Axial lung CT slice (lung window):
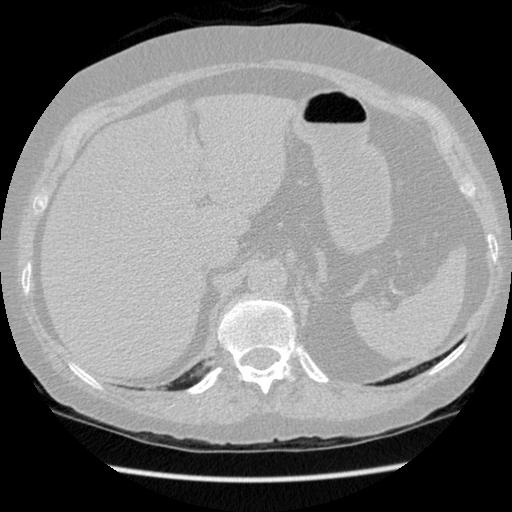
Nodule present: no